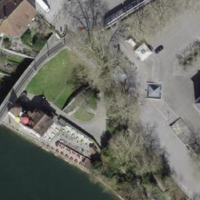
EUNIS habitat code: 55
Species observed at this site:
Chelidonium majus
Podarcis muralis